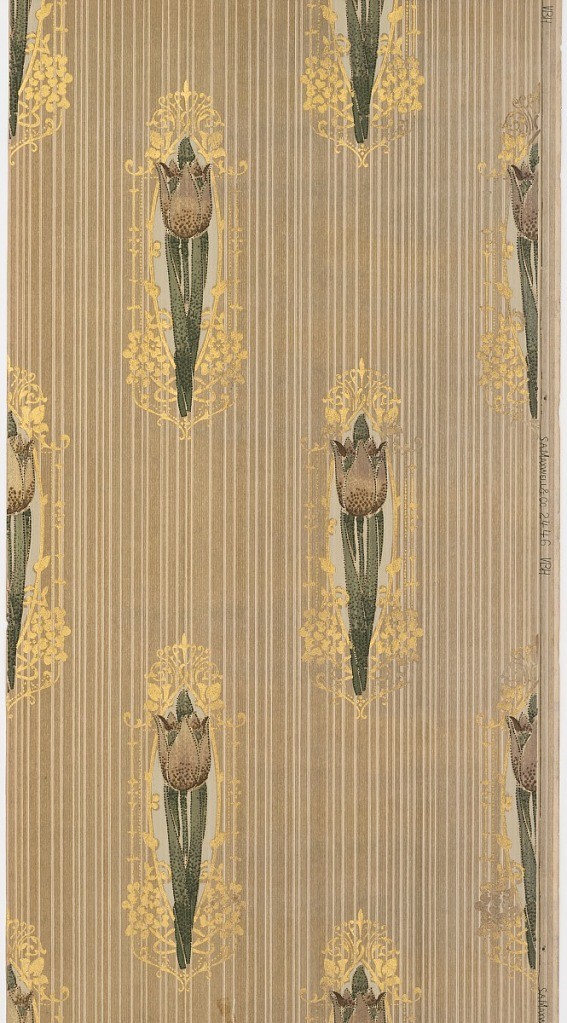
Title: Sidewall
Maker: Maxwell & Co., S.A., Chicago, Illinois, USA
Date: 1905–1915
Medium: Machine-printed paper
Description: Repeating motif of tulip on long stem with leaves. Tulip is surrounded by framework of gold tracery. Printed on a striped tan ground.